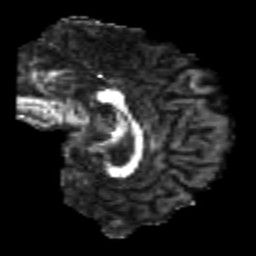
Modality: FA
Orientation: sagittal
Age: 23
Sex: male
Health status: healthy
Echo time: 0.074 s